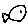
Label: fish